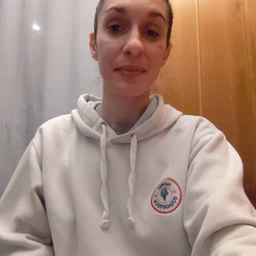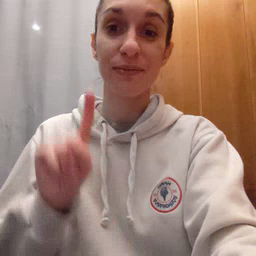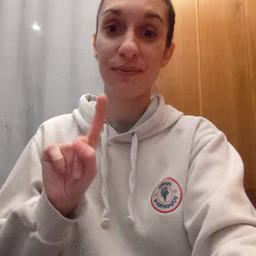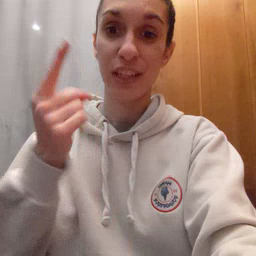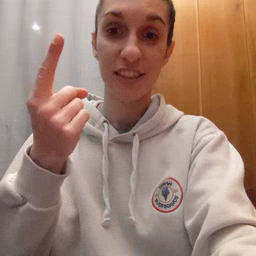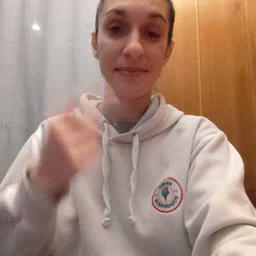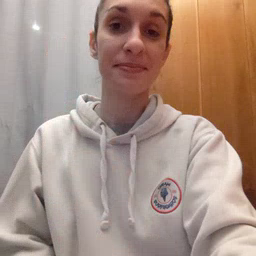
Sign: first